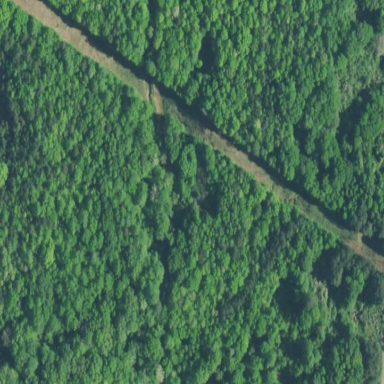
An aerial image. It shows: Mixed woodland area with variety of leaf types and cycles.